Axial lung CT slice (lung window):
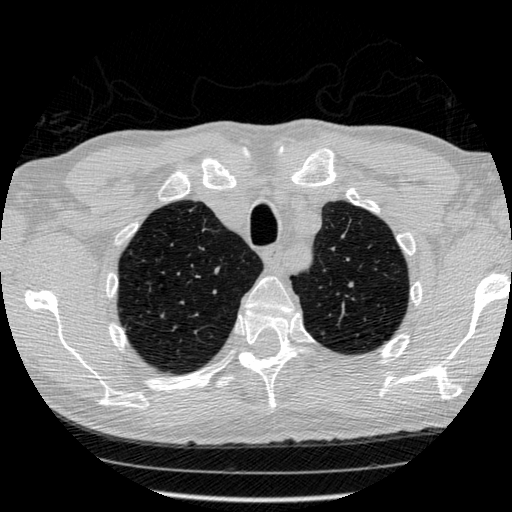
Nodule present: no